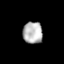
Tissue: lung
Cell type: Myeloid cells
Senescence score: 0.2185
Nuclear area (px): 423
Mean DAPI intensity: 181.418